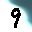
Label: 9